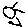
Label: sun